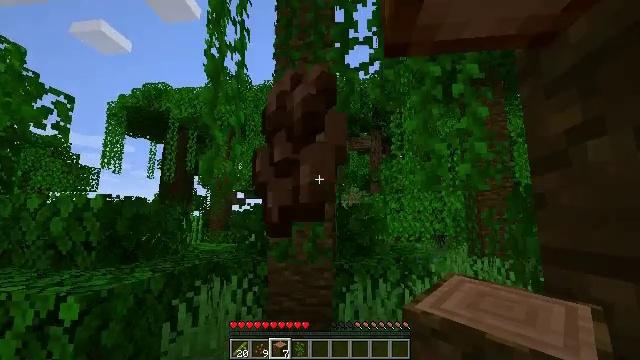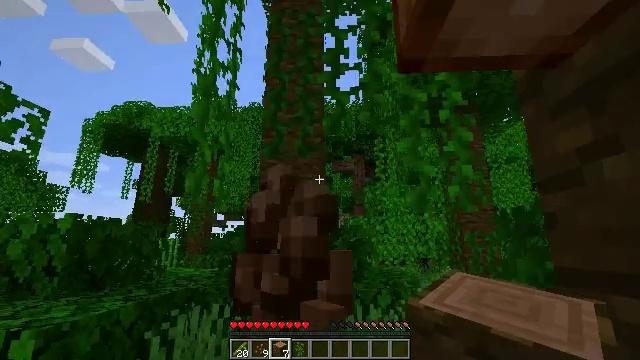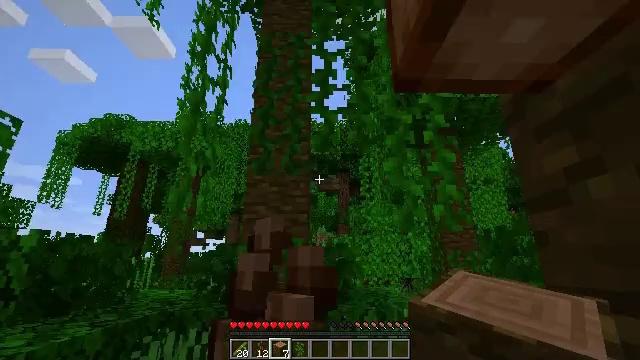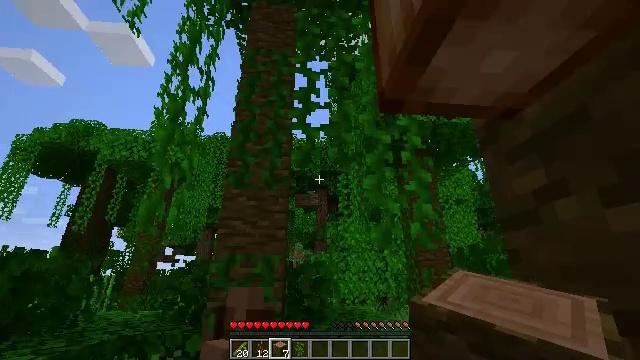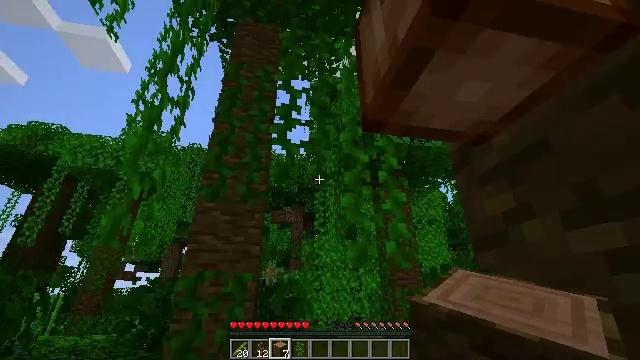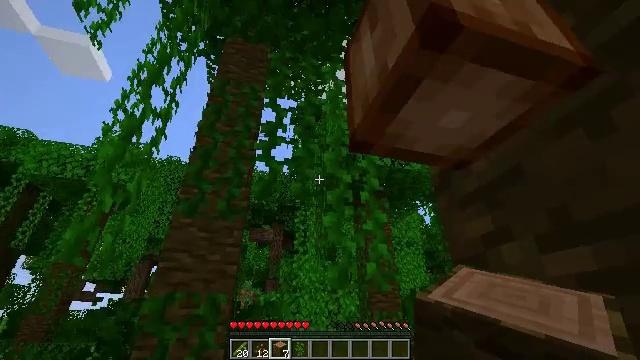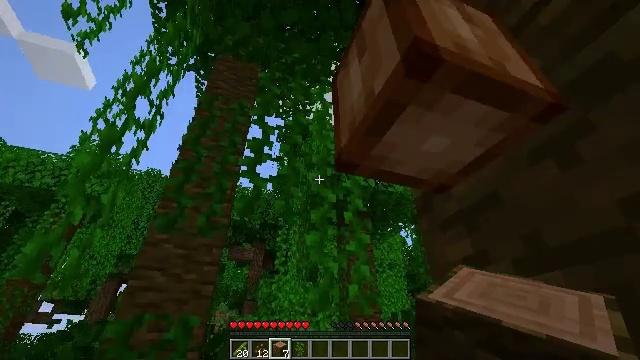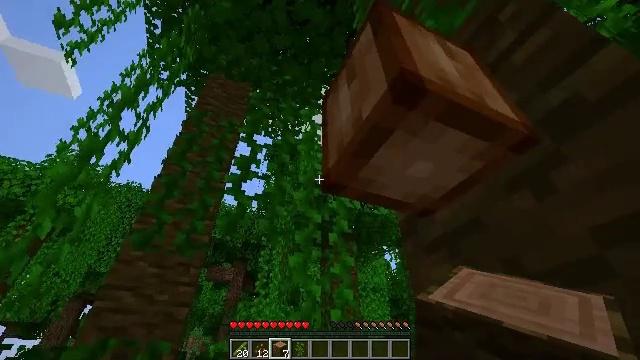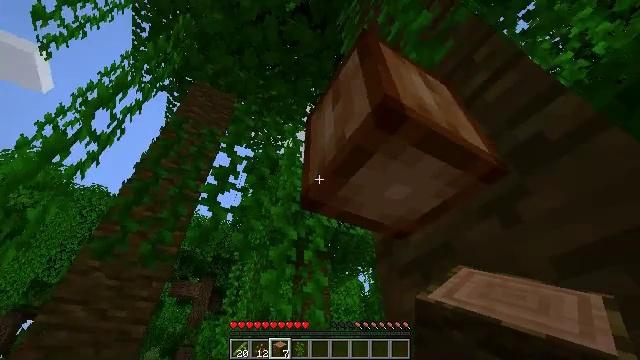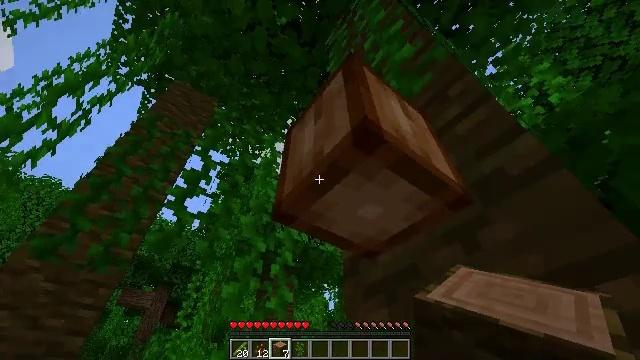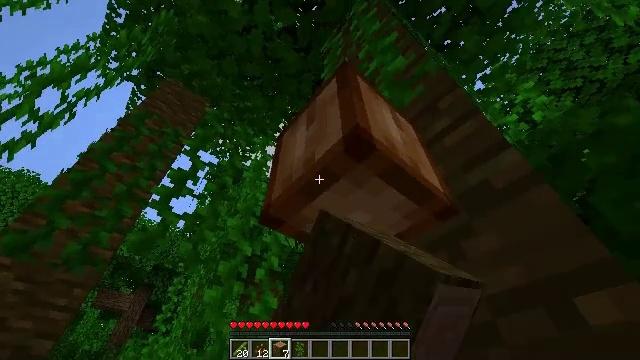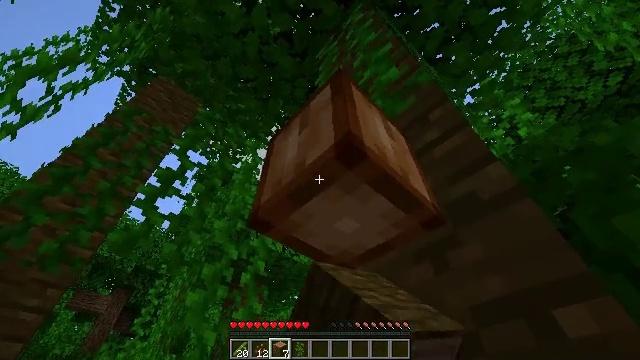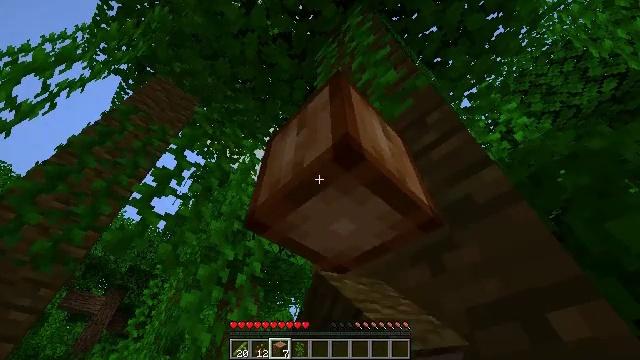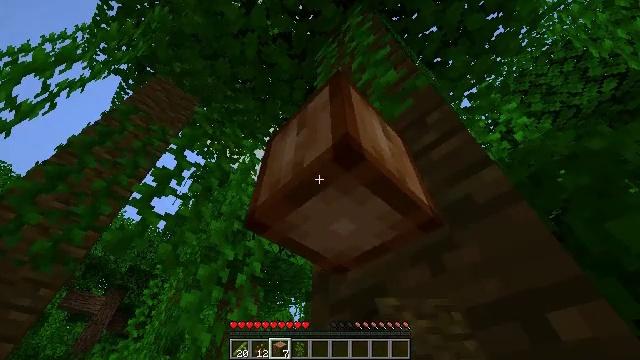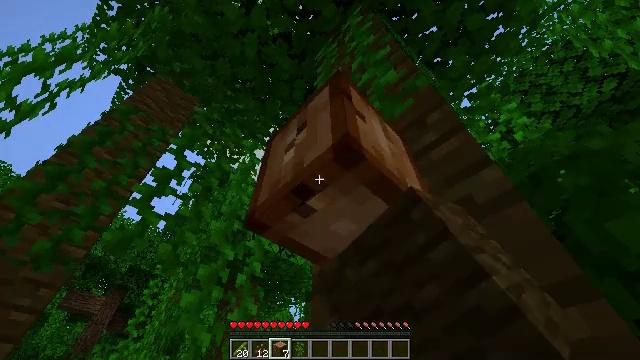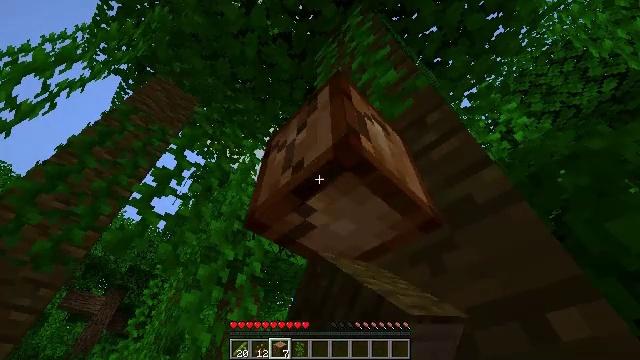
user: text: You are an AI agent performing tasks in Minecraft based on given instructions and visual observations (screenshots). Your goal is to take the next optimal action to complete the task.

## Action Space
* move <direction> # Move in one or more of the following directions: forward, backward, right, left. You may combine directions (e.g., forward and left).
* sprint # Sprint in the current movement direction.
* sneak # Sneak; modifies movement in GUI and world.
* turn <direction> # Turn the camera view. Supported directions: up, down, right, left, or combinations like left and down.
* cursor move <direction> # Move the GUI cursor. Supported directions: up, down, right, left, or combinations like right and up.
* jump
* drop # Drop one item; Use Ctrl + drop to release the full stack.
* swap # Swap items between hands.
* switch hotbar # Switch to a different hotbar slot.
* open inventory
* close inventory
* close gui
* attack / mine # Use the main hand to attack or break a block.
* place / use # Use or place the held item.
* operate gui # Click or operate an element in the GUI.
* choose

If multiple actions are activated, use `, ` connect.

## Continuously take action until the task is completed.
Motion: motion action
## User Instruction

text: Break the cocoa pod.
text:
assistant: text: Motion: turn right and up
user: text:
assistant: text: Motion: turn right and up
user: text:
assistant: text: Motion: turn right and up
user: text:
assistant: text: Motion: turn right and up
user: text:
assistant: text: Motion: turn right and up
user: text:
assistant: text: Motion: turn right and up
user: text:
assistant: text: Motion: turn right and up
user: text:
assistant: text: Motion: turn right and up
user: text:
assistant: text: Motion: turn right and up, attack / mine
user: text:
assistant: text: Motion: turn right and up, attack / mine
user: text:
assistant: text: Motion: turn right and up, attack / mine
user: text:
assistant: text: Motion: attack / mine
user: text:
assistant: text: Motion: attack / mine
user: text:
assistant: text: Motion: attack / mine
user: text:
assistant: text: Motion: attack / mine
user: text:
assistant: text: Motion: attack / mine
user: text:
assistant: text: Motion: attack / mine
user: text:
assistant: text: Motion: attack / mine
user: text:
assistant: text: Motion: attack / mine
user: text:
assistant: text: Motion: attack / mine
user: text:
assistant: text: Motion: attack / mine
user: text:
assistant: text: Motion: attack / mine
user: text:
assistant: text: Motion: attack / mine
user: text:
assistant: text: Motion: attack / mine
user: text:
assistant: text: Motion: attack / mine